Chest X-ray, PA view. Patient: 24 years old, sex M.
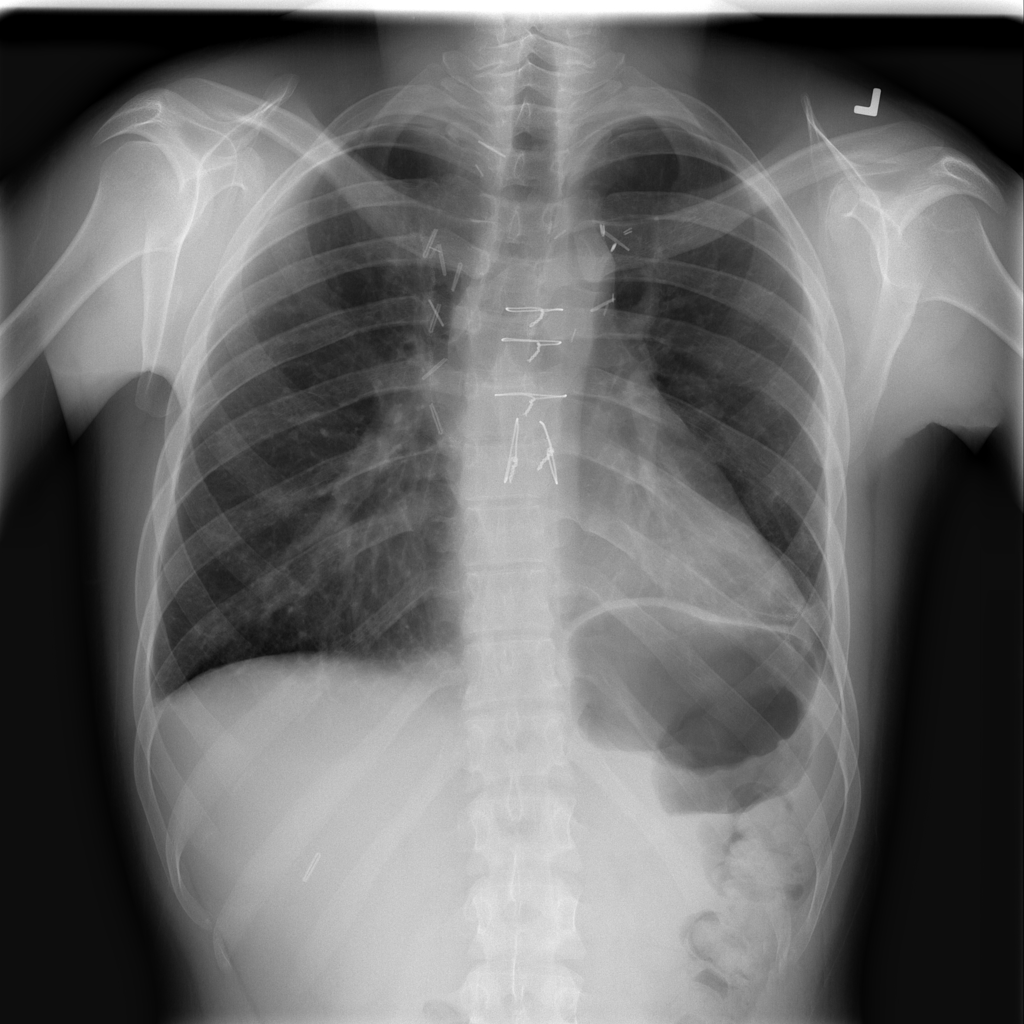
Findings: No Finding